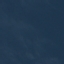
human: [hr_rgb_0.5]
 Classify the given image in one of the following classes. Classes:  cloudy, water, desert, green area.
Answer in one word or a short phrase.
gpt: water